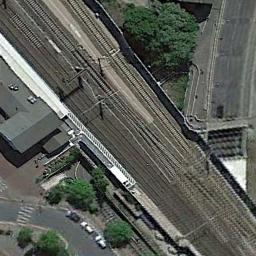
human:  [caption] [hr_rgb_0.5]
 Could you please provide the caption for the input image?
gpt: The railway is next to some trees and houses .

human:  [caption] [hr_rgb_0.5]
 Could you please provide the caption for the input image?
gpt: These railways are flanked by some houses and trees .

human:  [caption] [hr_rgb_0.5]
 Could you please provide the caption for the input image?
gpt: There are several towering trees on one side of the railway .

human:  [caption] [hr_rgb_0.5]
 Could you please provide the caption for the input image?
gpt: Many buildings of different shapes and sizes are beside the railway .

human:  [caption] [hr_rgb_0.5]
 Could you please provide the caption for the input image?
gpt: There are some green trees and buildings beside the railway .